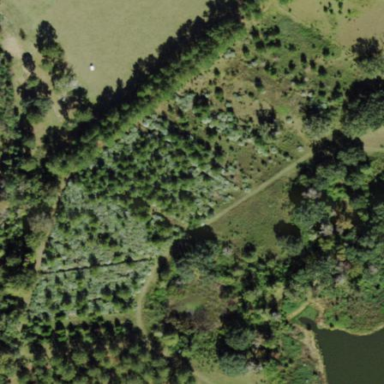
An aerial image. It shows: Plant nursery with trees.